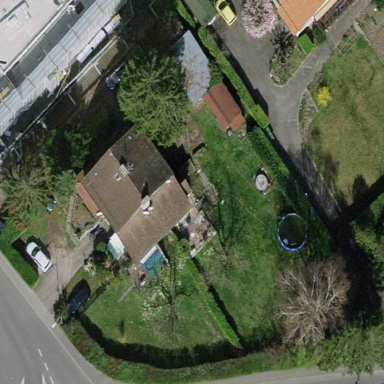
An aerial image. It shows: Garden enclosed by fence.